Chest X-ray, AP view. Patient: 13 years old, sex M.
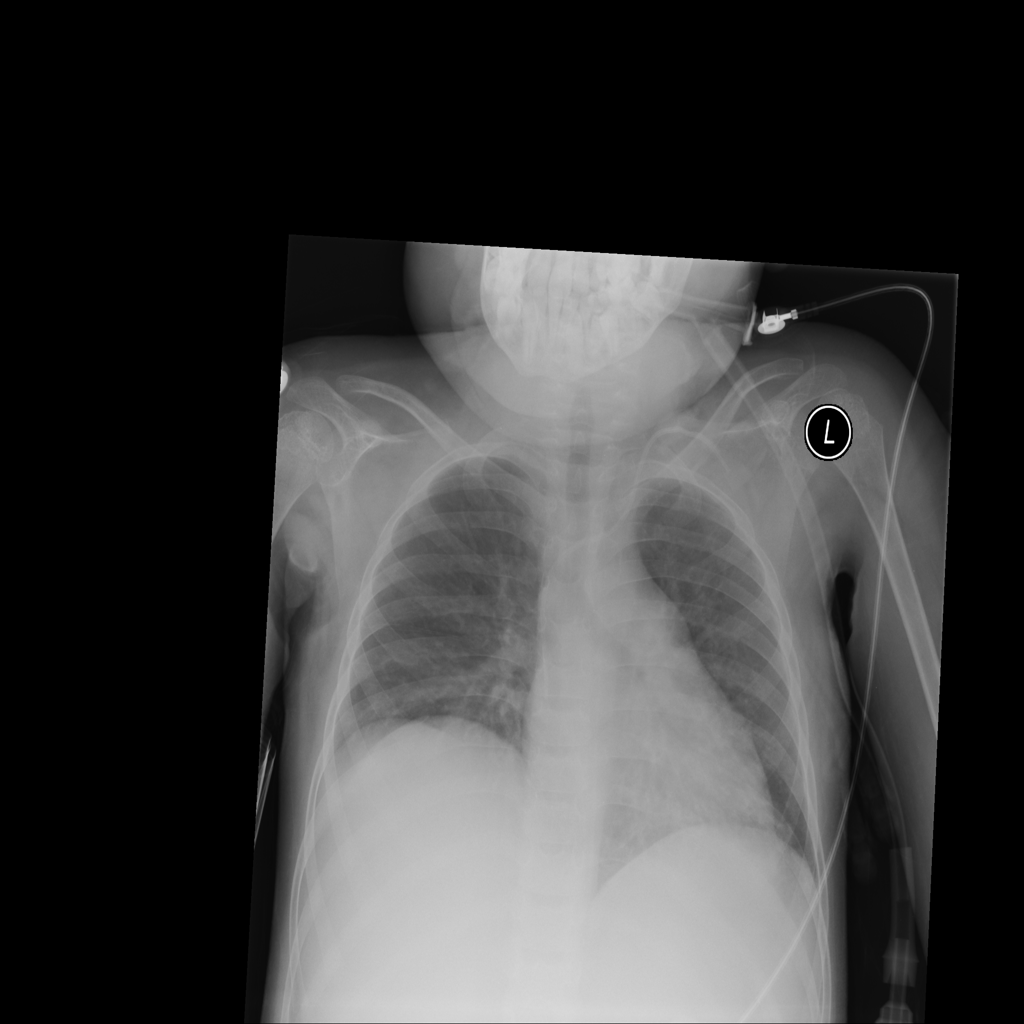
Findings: No Finding